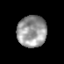
Tissue: prostate
Cell type: T cells
Senescence score: 0.2847
Nuclear area (px): 907
Mean DAPI intensity: 151.024